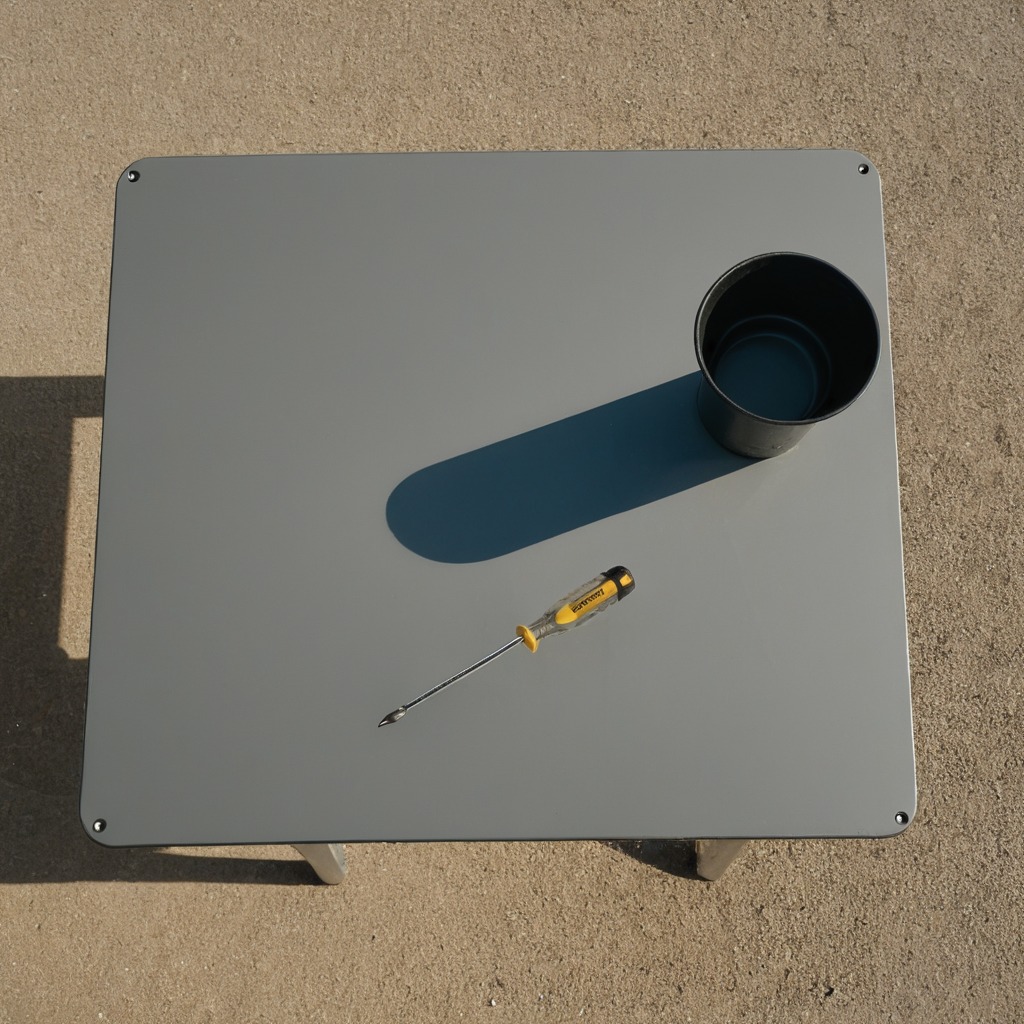
A screwdriver is lying on the table.